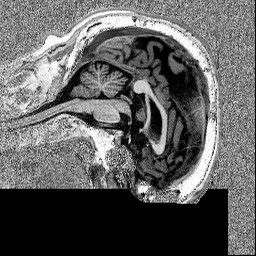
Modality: MP2RAGE
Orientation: sagittal
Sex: male